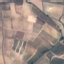
Land use / land cover: PermanentCrop